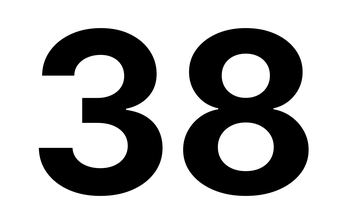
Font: Inter_Bold